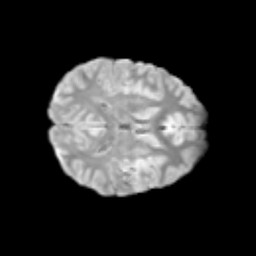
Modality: T2w
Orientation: axial
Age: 13
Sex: male
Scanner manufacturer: siemens
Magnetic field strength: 3 T
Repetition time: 3.8 s
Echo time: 0.07 s